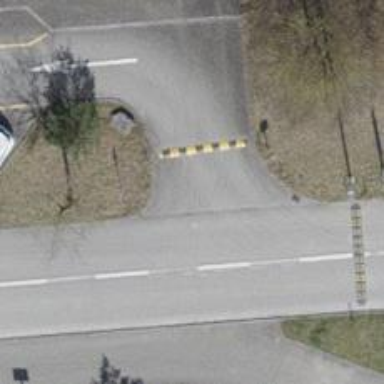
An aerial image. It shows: Bump for traffic calming.